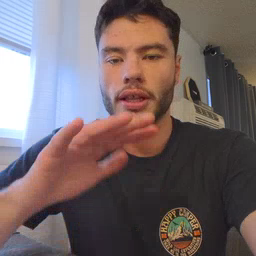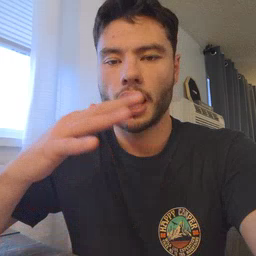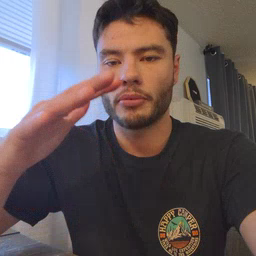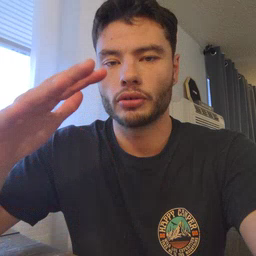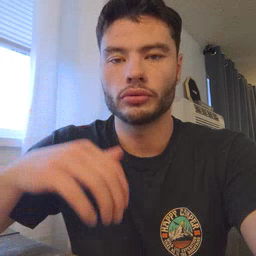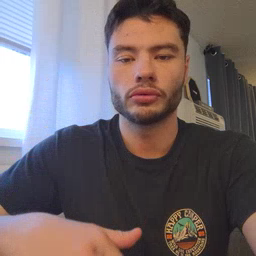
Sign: helicopter